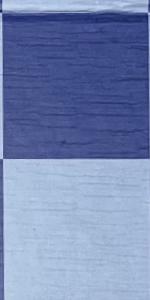
Label: Empty